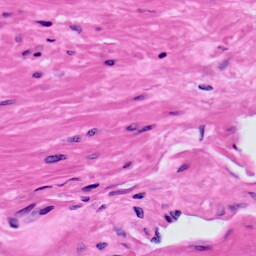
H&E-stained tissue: Prostate